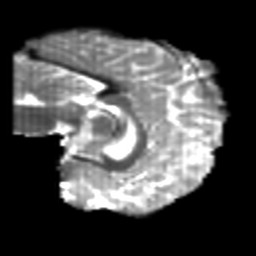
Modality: T2w
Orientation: sagittal
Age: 24
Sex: male
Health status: healthy
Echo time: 0.074 s